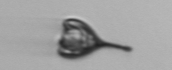
Label: Pyramimonas_longicauda